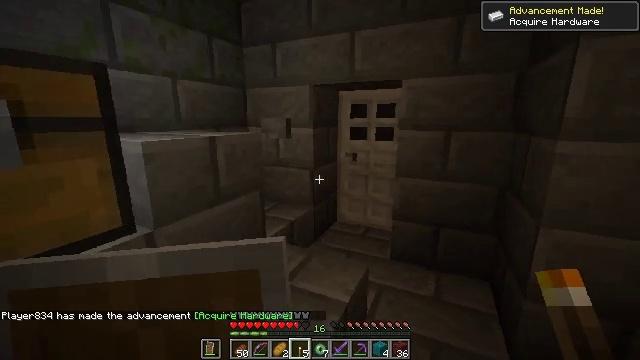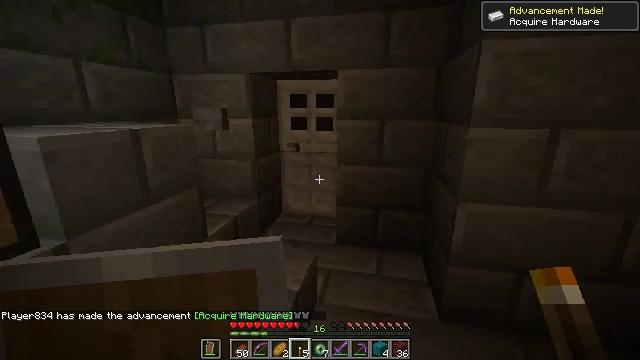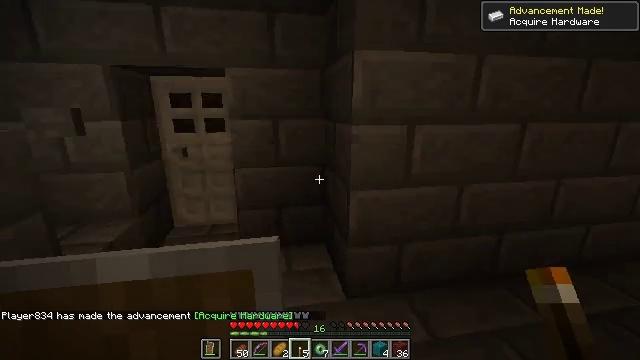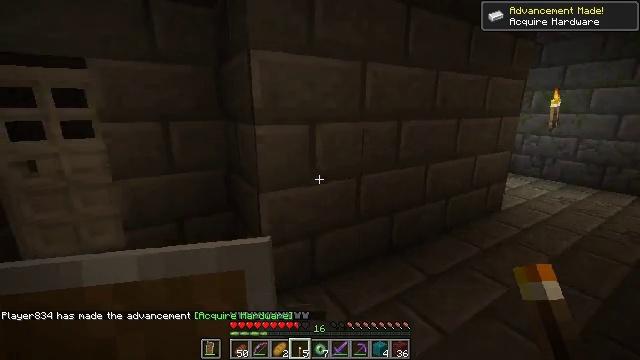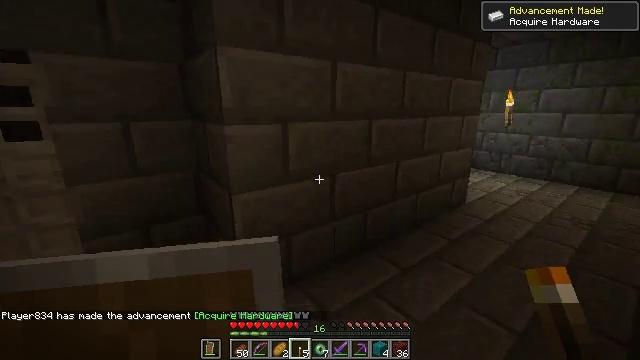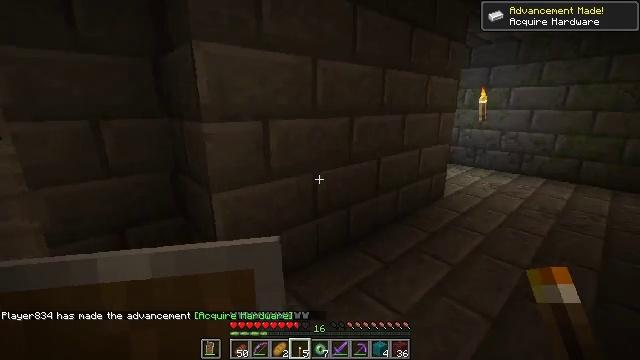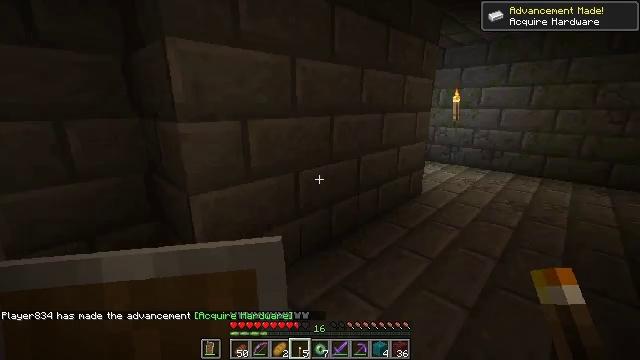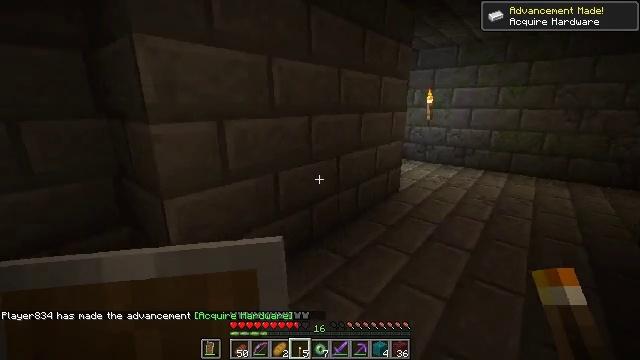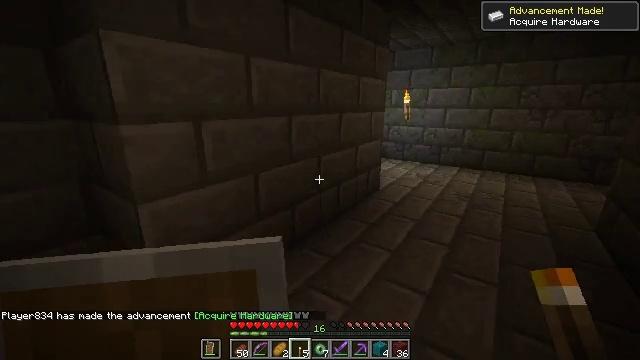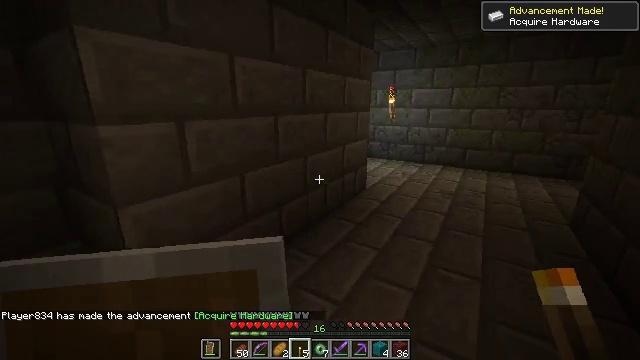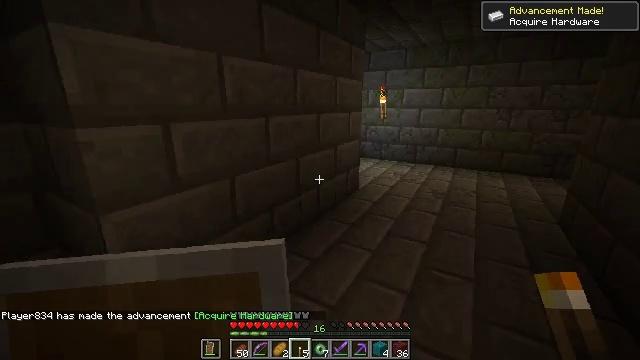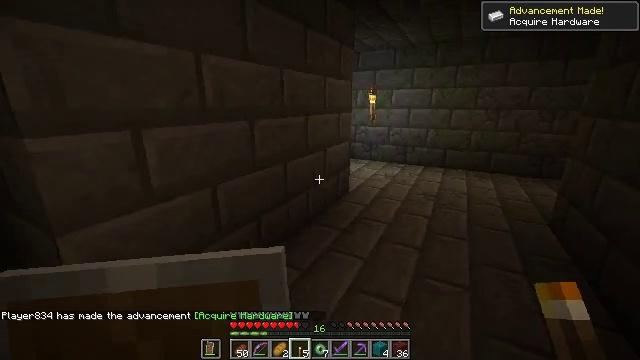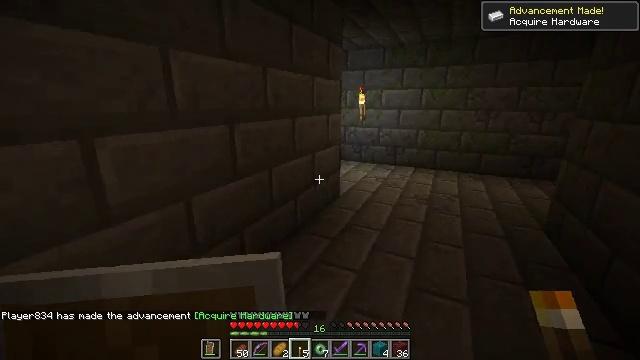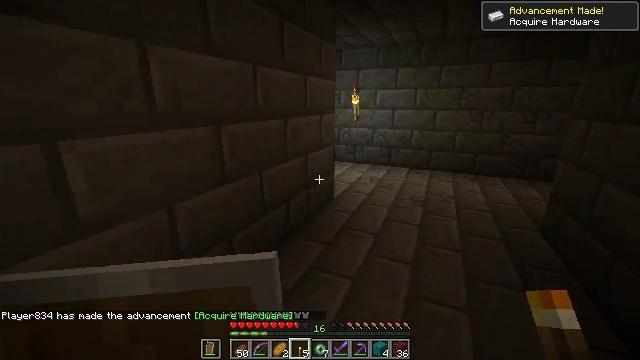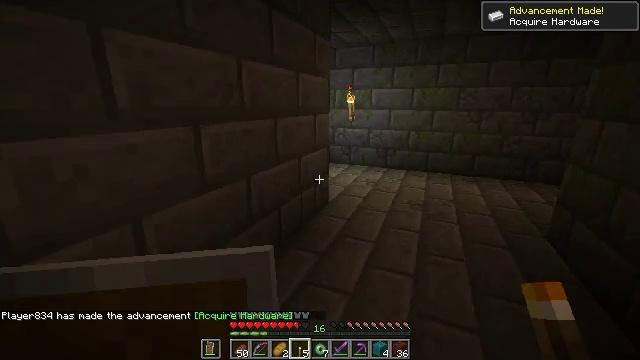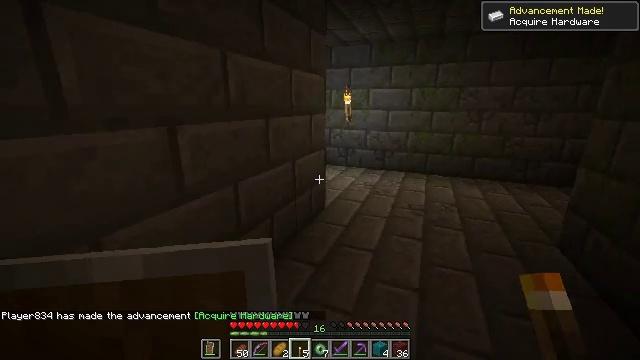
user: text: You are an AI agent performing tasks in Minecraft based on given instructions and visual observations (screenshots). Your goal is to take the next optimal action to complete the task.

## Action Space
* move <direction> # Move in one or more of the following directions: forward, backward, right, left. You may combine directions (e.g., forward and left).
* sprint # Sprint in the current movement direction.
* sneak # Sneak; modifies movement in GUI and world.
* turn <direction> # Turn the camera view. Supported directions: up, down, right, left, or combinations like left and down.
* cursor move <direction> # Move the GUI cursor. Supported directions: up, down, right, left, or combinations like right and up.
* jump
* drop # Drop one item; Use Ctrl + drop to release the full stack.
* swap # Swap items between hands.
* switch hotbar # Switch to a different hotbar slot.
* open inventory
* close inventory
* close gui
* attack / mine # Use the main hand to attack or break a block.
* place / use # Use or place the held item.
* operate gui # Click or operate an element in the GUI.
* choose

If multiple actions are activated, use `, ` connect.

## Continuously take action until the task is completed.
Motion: motion action
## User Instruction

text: Break the iron door.
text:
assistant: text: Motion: turn right and down
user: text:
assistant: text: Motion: turn right
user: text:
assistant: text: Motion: turn right
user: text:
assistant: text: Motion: turn right
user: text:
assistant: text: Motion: turn right
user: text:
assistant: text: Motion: turn right
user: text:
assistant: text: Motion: turn right
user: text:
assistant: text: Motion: turn right
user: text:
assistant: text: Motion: turn right
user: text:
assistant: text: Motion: move forward, turn right
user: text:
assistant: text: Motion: move forward, turn right
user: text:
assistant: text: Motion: move forward, turn right
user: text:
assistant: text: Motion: move forward, turn right
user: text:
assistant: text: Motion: move forward, turn right
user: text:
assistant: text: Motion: move forward
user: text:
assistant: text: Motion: move forward
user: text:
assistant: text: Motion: move forward
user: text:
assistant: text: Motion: move forward
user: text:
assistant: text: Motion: move forward
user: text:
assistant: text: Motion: move forward, turn left
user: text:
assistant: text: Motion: move forward and move right
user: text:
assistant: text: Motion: move forward and move right
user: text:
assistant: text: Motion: move forward and move right, turn left
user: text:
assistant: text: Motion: move forward and move right, turn left
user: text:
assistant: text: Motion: move forward and move right, turn left
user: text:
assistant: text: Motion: move forward and move right, turn left
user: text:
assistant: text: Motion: move forward, turn left
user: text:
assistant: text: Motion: move forward
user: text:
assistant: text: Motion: move forward, turn left
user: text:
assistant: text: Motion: move forward and move right, turn left